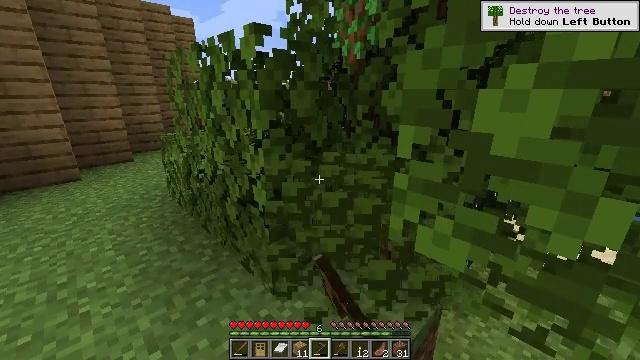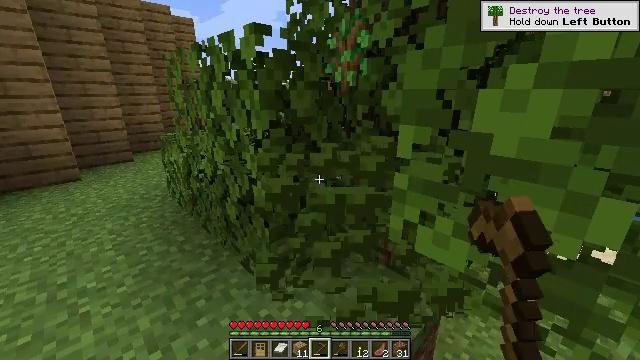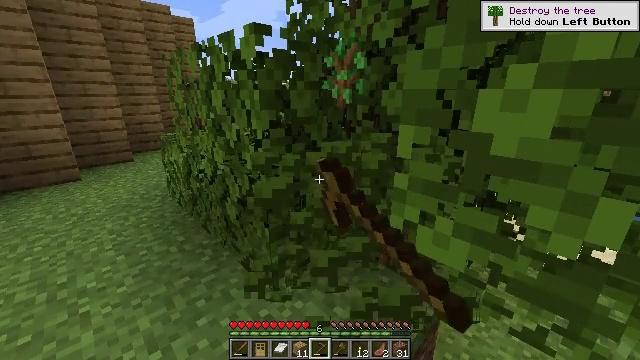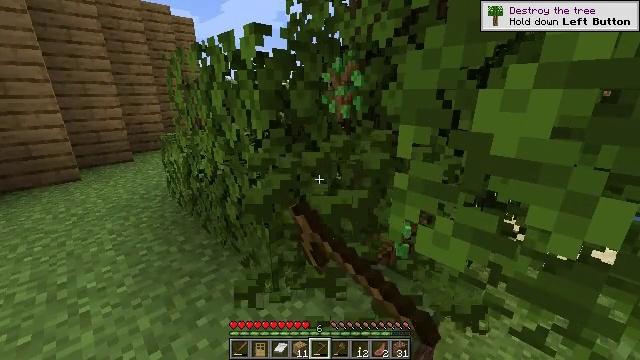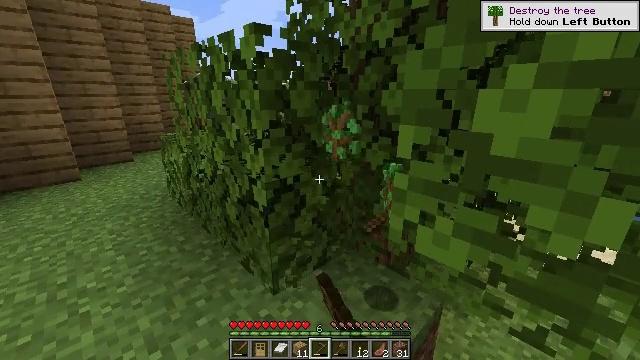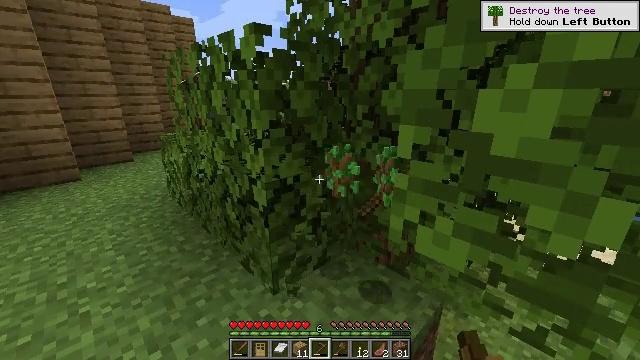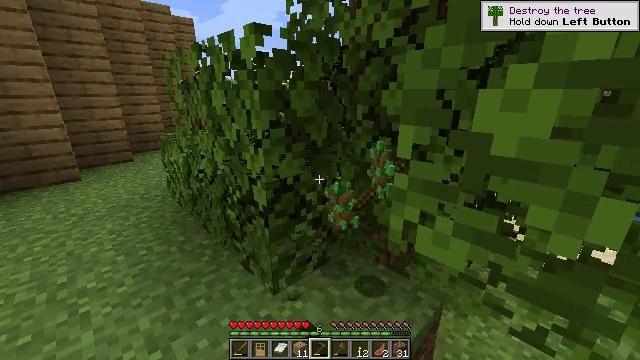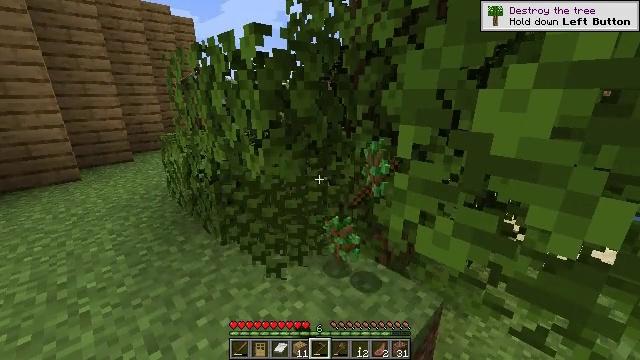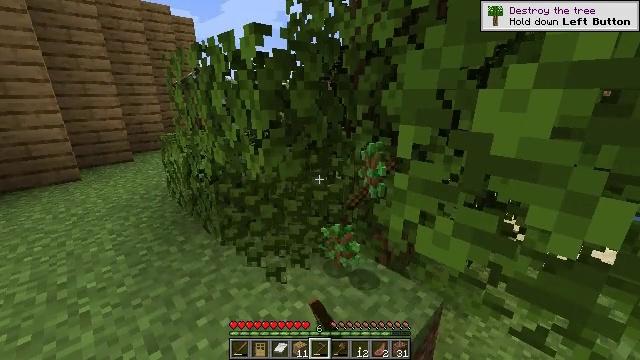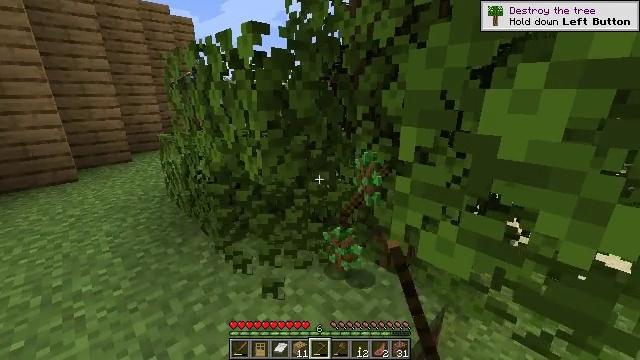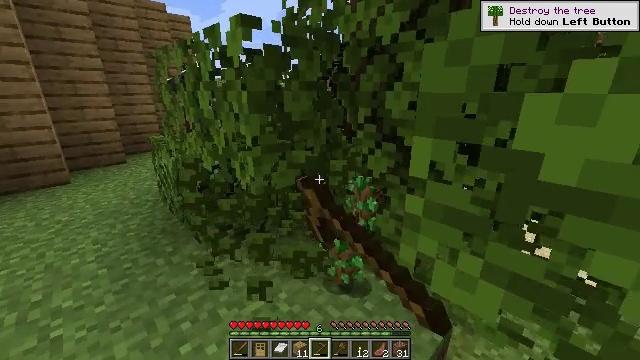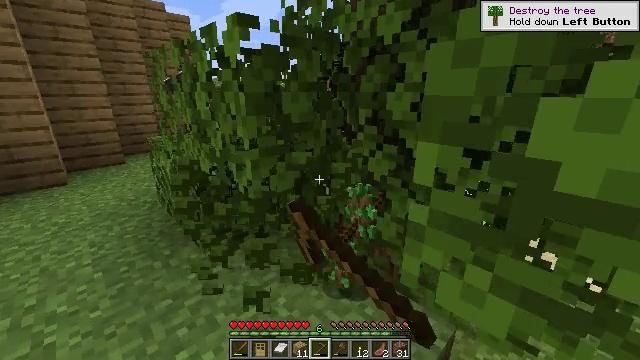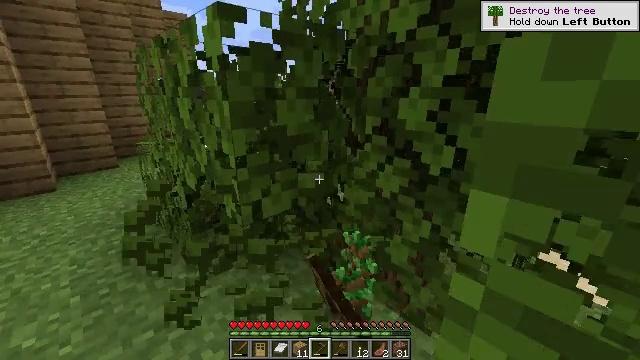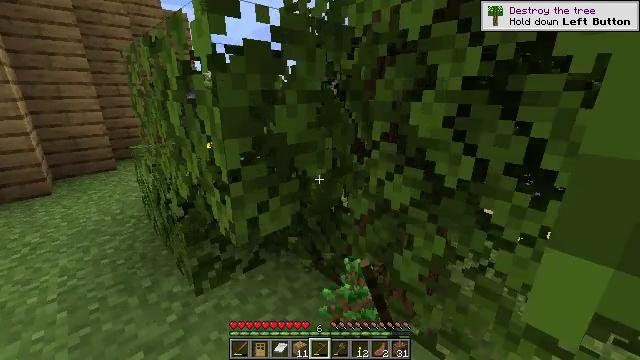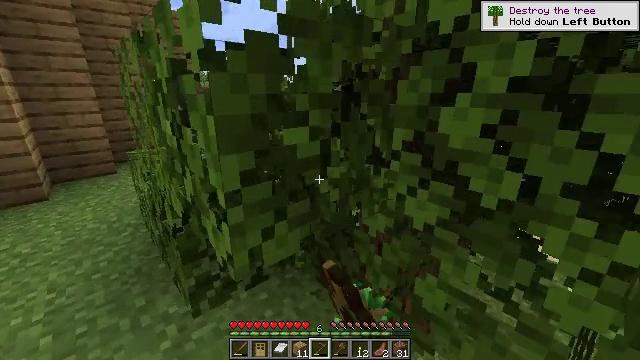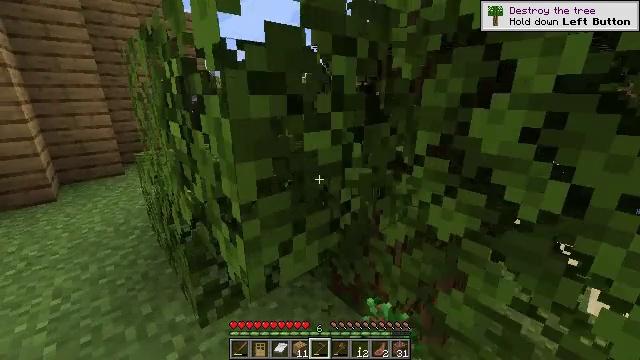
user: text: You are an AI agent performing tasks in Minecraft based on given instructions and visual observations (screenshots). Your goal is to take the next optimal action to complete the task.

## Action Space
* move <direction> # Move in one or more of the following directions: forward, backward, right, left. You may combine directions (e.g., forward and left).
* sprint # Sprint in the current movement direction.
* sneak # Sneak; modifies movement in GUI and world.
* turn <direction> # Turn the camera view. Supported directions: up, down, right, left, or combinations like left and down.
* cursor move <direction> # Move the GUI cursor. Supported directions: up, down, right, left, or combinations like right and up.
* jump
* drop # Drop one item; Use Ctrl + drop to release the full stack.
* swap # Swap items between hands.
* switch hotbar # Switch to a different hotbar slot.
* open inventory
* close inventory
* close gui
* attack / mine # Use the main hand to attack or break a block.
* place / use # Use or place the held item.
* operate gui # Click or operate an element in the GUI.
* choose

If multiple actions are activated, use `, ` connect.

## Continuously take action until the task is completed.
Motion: motion action
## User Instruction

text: Trim the tree by mining oak leaves.
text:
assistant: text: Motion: attack / mine
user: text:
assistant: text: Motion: attack / mine
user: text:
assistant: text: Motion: attack / mine
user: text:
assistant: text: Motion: attack / mine
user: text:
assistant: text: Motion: attack / mine
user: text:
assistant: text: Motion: attack / mine
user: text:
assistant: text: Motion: attack / mine
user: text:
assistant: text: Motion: attack / mine
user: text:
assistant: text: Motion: move forward, attack / mine
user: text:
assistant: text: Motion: move forward, attack / mine
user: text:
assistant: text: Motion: move forward, attack / mine
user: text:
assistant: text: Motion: move forward, attack / mine
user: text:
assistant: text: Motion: move forward, attack / mine
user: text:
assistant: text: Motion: move forward, attack / mine
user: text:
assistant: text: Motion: move forward, turn left, attack / mine
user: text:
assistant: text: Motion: move forward, turn left, attack / mine
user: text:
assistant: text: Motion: move forward, turn left, attack / mine
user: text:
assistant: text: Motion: move forward, attack / mine
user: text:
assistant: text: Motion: move forward, turn left, attack / mine
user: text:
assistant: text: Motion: attack / mine
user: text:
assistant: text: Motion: attack / mine
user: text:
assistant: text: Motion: attack / mine
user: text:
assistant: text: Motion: attack / mine
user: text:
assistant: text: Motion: attack / mine
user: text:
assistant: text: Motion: attack / mine
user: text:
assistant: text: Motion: attack / mine
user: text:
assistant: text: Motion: attack / mine
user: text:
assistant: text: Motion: turn right, attack / mine
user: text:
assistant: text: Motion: attack / mine
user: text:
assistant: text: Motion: attack / mine